Question: When I login to "Windows Azure Management Portal" I get the following warning in the notification tray:
> Autoscale could not be enabled for [cloudserivce]"
When I click I'm redirected to the Scale tab for the specified cloud service, with no more info.
The cloud service is configured to autoscale based on CPU (60-80 target) and between 2-10 instances.
Everything looks OK to me, so why do I get this warning, and what does it mean?

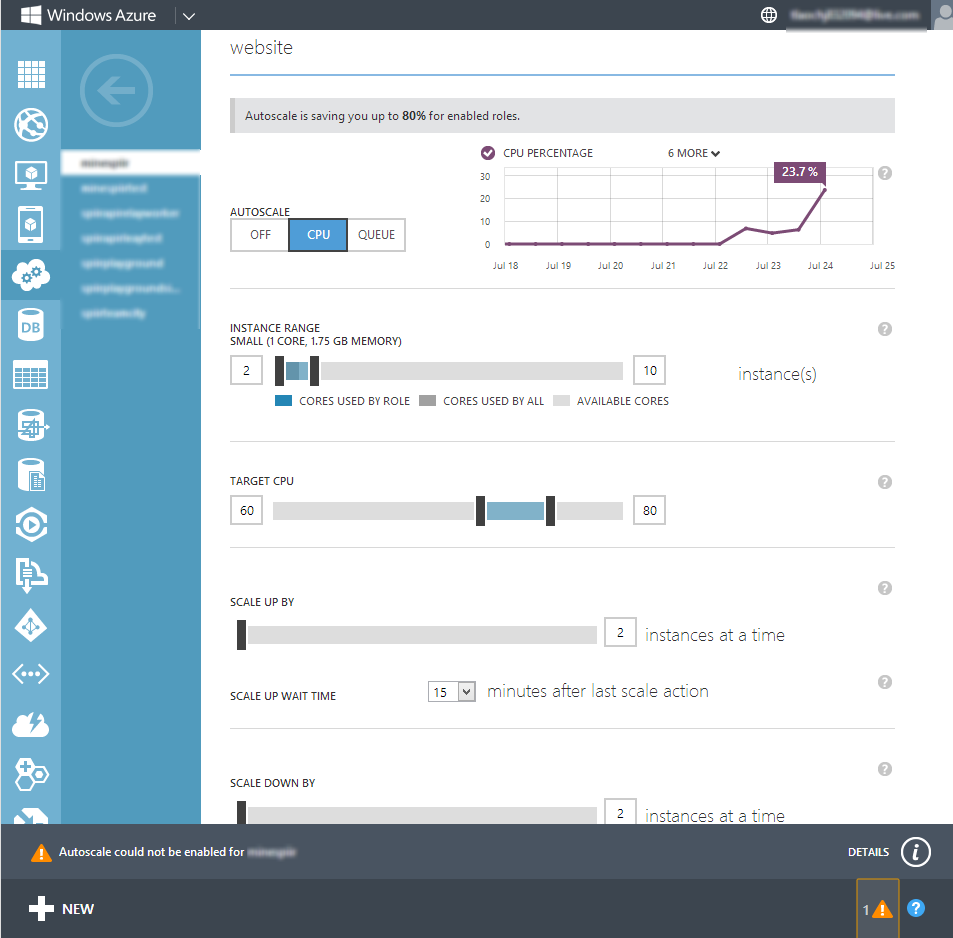
Answer: After talking to Ilya and Tabrez we found the problem.
It turned out that the error message was misleading, and that it actually meant "auto-scale job failed to perform scale action". According to Ilya this is fixed (but not deployed)
I've tried to scale manually and got the following error:
> The certificate with thumbprint XXXXXXXXXXXXX was not found.
A few days ago I've changed the SSL certificate thumbprint directly on the configuration tab of the Cloud Service, and then deleted the old certificate. This was reflected correct on our website. But we was also using this certificate for Remote Desktop. The running instances already had the old certificate installed, but Auto Scale was not able to install this certificate on new instances.
Thanks to Ilya and Tabrez for helping... great support.